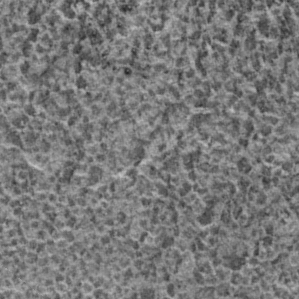
Label: frost